Lunar surface albedo tile
Center latitude: 2.951
Center longitude: 34.506
Resolution (meters per pixel, mean): 159.03
Tile area (km^2): 26272.77
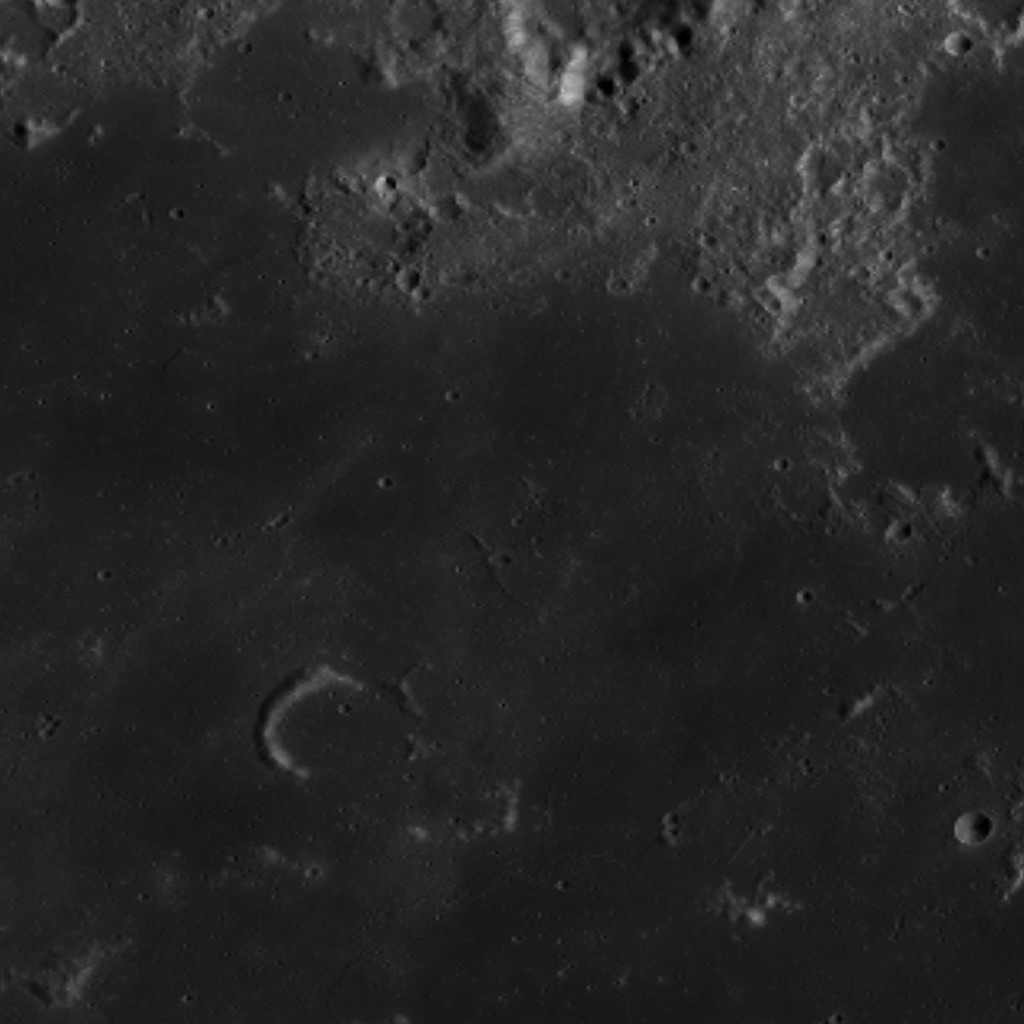